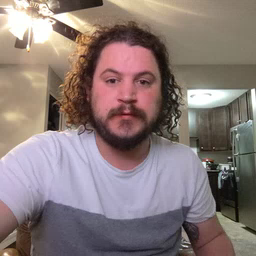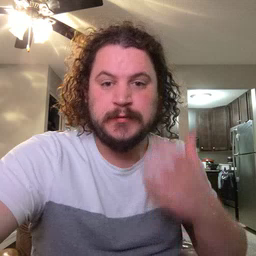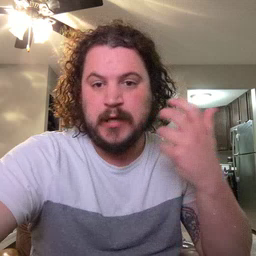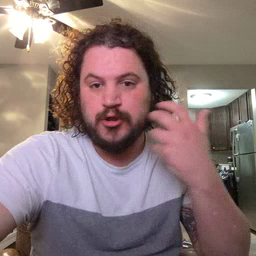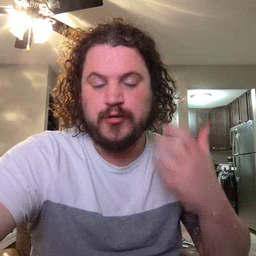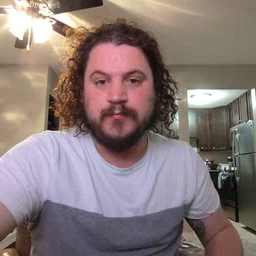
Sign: tiger